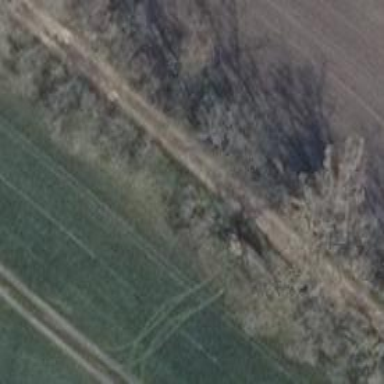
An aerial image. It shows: Row of trees in natural setting.